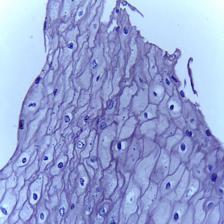
Diagnosis: Normal